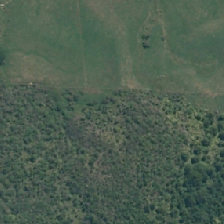
Land cover: manuka_kanuka